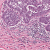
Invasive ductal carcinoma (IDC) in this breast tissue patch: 0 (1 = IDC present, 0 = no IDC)